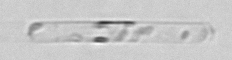
Label: Dactyliosolen_fragilissimus